Question: most probably it could be duplicate but my question is different, i want to create a rounded close corner button in wpf UserControl from the styles. I don't know how can i achive this,
i tried as following.
'''
<Style x:Key="dbokPopupCloseStyle" TargetType="Button">
<Setter Property="Padding" Value="5"></Setter>
<Setter Property="BorderThickness" Value="0"></Setter>
<Setter Property="FontWeight" Value="Normal"/>
<Setter Property="FontFamily" Value="seoge UI"/>
<Setter Property="FontSize" Value="17"/>
<Setter Property="Cursor" Value="Hand"/>
<Setter Property="Foreground" Value="White"/>
<Setter Property="Background" Value="#363636"/>
<Setter Property="Template">
<Setter.Value>
<ControlTemplate TargetType="Button">
<Grid Background="{TemplateBinding Background}">
<ContentPresenter HorizontalAlignment="Center" Margin="10,5"
VerticalAlignment="Center"/>
</Grid>
</ControlTemplate>
</Setter.Value>
</Setter>
</Style>
'''
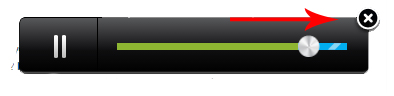
Answer: Try this
'''
<Window.Resources>
<DataTemplate x:Key="Cancel">
<Viewbox Height="20">
<Canvas Width="31.7872706291756" Height="31.7794719079896">
<Path Fill="{Binding Foreground,RelativeSource={RelativeSource AncestorType={x:Type Button}}}" Data="F1M7.<PHONE>,3.7803054C7.<PHONE>,3.<PHONE>,6.<PHONE>,3.<PHONE>,6.<PHONE>,3.9365554L3.<PHONE>,6.7178054C3.<PHONE>,6.<PHONE>,3.<PHONE>,7.<PHONE>,4.<PHONE>,7.7178054L12.34375,15.999055 4.<PHONE>,24.280305C3.<PHONE>,24.585032,3.<PHONE>,25.035288,3.<PHONE>,25.280305L6.<PHONE>,28.061555C6.<PHONE>,28.306573,7.<PHONE>,28.272532,7.<PHONE>,27.967805L16,19.686555 24.28125,27.967805C24.585977,28.272532,25.036232,28.306573,25.28125,28.061555L28.0625,25.280305C28.307518,25.035287,28.242227,24.585033,27.9375,24.280305L19.65625,15.999055 27.9375,7.7178054C28.242227,7.<PHONE>,28.307518,6.<PHONE>,28.0625,6.7178054L25.28125,3.9365554C25.036232,3.<PHONE>,24.585977,3.<PHONE>,24.28125,4.0615554L16,12.342805 7.<PHONE>,4.0615554C7.<PHONE>,3.<PHONE>,7.<PHONE>,3.<PHONE>,7.<PHONE>,3.7803054z" Stroke="{Binding Foreground,RelativeSource={RelativeSource AncestorType={x:Type Button}}}" StrokeThickness="1"/>
</Canvas>
</Viewbox>
</DataTemplate>
<Style x:Key="Blue_Icon_Tooltipstyle" TargetType="ToolTip">
<Setter Property="OverridesDefaultStyle" Value="True" />
<Setter Property="SnapsToDevicePixels" Value="True"/>
<Setter Property="Template">
<Setter.Value>
<ControlTemplate TargetType="ToolTip">
<Grid>
<Border CornerRadius="3" Background="Black">
<TextBlock Margin="5" Foreground="White" FontFamily="Segoe Ui Dark" FontSize="12" >
<ContentPresenter></ContentPresenter>
</TextBlock>
</Border>
</Grid>
</ControlTemplate>
</Setter.Value>
</Setter>
</Style>
<Style x:Key="CircularButton" TargetType="Button">
<Setter Property="SnapsToDevicePixels" Value="True"/>
<Setter Property="OverridesDefaultStyle" Value="True"/>
<Setter Property="Template">
<Setter.Value>
<ControlTemplate TargetType="Button">
<Grid Height="{TemplateBinding Height}" Width="{TemplateBinding Width}">
<Ellipse x:Name="ellipse" Height="{TemplateBinding Height}" Width="{TemplateBinding Width}" Fill="{TemplateBinding Background}" Stroke="{TemplateBinding BorderBrush}" StrokeThickness="3"></Ellipse>
<ContentPresenter></ContentPresenter>
<Grid.ToolTip>
<ToolTip Content="{TemplateBinding ToolTip}" HorizontalOffset="-30" Style="{DynamicResource Blue_Icon_Tooltipstyle }" VerticalOffset="-5" VerticalAlignment="Top" Placement="Top"></ToolTip>
</Grid.ToolTip>
</Grid>
<ControlTemplate.Triggers>
<Trigger Property="Button.IsPressed" Value="True" >
<Setter Property="Opacity" Value="0.7" ></Setter>
</Trigger>
<Trigger Property="IsEnabled" Value="False">
<Setter Property="Opacity" Value="0.2"/>
</Trigger>
</ControlTemplate.Triggers>
</ControlTemplate>
</Setter.Value>
</Setter>
</Style>
</Window.Resources>
<Grid Background="Red" >
<Button Height="40" Width="40" ToolTip="Cancel" Style="{StaticResource CircularButton}" Background="Black" BorderThickness="1" BorderBrush="White" Foreground="White" ContentTemplate="{StaticResource Cancel}"></Button>
</Grid>
'''
Update
'''
<UserControl.Resources>
<Style x:Key="CircularButton" TargetType="Button">
<Setter Property="SnapsToDevicePixels" Value="True"/>
<Setter Property="OverridesDefaultStyle" Value="True"/>
<Setter Property="Template">
<Setter.Value>
<ControlTemplate TargetType="Button">
<Grid Height="{TemplateBinding Height}" Width="{TemplateBinding Width}">
<Ellipse x:Name="ellipse"
Height="{TemplateBinding Height}"
Width="{TemplateBinding Width}"
Fill="{TemplateBinding Background}"
Stroke="{TemplateBinding BorderBrush}"
StrokeThickness="{TemplateBinding BorderThickness}">
</Ellipse>
<ContentPresenter HorizontalAlignment="Center" VerticalAlignment="Center" TextElement.FontSize="20" Content="{TemplateBinding Content}"></ContentPresenter>
<Grid.ToolTip>
<ToolTip Content="{TemplateBinding ToolTip}" HorizontalOffset="-30" Style="{DynamicResource Blue_Icon_Tooltipstyle }" VerticalOffset="-5" VerticalAlignment="Top" Placement="Top"></ToolTip>
</Grid.ToolTip>
</Grid>
<ControlTemplate.Triggers>
<Trigger Property="Button.IsPressed" Value="True" >
<Setter Property="Opacity" Value="0.7" ></Setter>
</Trigger>
<Trigger Property="IsEnabled" Value="False">
<Setter Property="Opacity" Value="0.2"/>
</Trigger>
</ControlTemplate.Triggers>
</ControlTemplate>
</Setter.Value>
</Setter>
</Style>
</UserControl.Resources>
<Grid Background="Red" >
<Button Height="40" Width="40" ToolTip="Cancel"
Style="{StaticResource CircularButton}"
Background="Black" BorderThickness="1"
BorderBrush="White" Foreground="White" Content="x"></Button>
</Grid>
'''